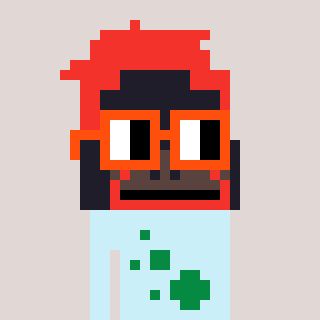
a pixel art character with square orange glasses, a orangutan-shaped head and a cold-colored body on a warm background